Field crop: maize
Growth stage: 2
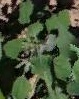
Species: chenopodium